Field crop: maize
Growth stage: 2
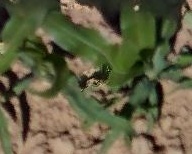
Species: maize